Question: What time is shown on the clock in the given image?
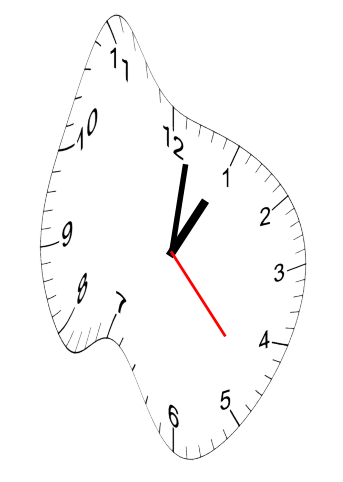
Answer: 01:01:23